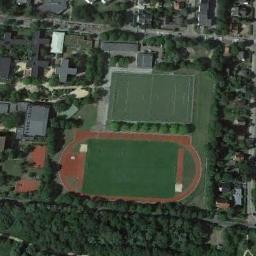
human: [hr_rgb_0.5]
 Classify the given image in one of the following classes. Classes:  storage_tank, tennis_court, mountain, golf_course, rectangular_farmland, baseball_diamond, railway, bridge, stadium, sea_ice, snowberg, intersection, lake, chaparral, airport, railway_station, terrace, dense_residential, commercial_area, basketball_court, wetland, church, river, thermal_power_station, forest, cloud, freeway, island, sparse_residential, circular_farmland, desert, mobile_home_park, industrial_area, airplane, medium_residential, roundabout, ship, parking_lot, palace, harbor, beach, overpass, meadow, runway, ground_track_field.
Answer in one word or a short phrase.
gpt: ground_track_field